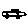
Label: car